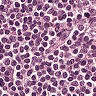
Metastatic tissue present: no